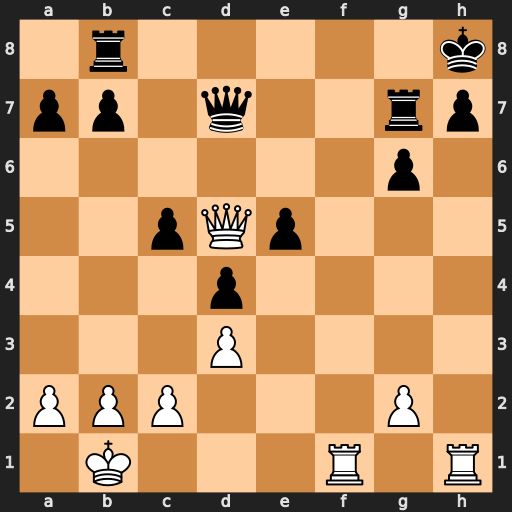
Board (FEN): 1r5k/pp1q2rp/6p1/2pQp3/3p4/3P4/PPP3P1/1K3R1R
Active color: w
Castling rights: -
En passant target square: -
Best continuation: Rxh7+ Rxh7 Qxe5+ Qg7 Qxb8+